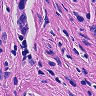
Metastatic tissue present: yes